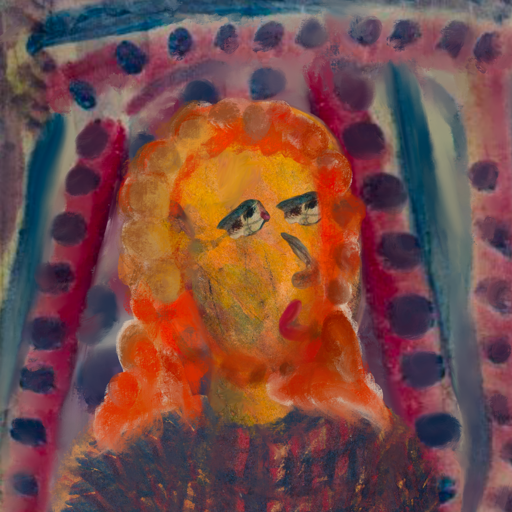
Background: HillGirl, Head And Neck Side: Gypsy_Mother, Face Side: Pipe, Bust: In_The_Sun, Hair Side: Rupkatha, Head Accessory: Blank, Second Necklace: Blank, Necklace: Blank, Baby: Blank